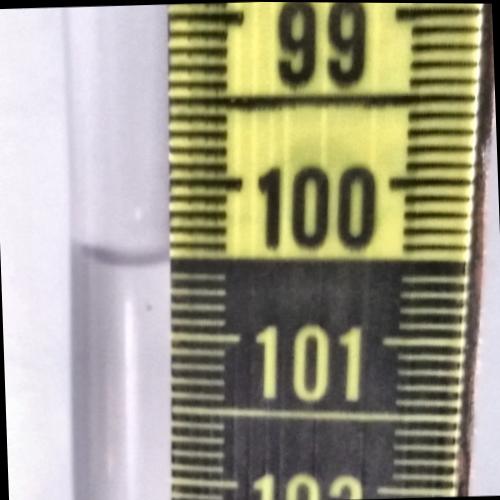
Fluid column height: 100.5 cm